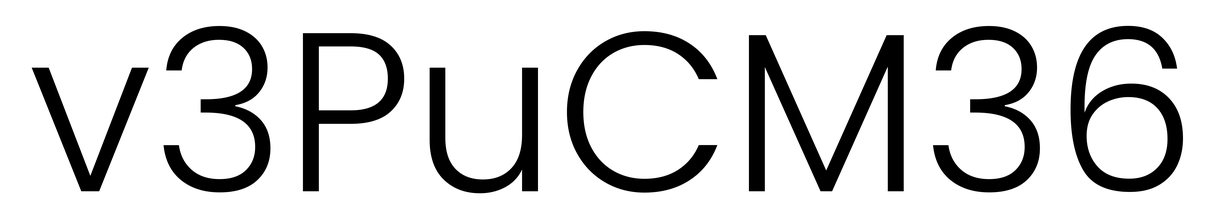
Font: Poppins-Light